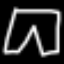
Label: pants